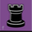
Piece: bR